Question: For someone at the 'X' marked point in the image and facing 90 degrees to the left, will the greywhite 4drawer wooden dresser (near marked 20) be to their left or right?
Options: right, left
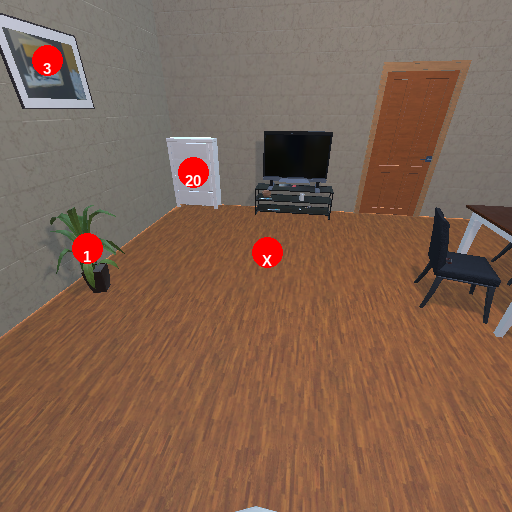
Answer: right